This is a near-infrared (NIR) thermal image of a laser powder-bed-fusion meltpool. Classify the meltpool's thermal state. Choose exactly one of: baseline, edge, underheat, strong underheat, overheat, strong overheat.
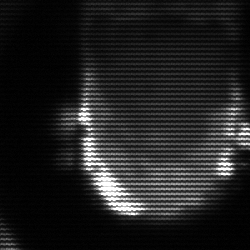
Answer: baseline